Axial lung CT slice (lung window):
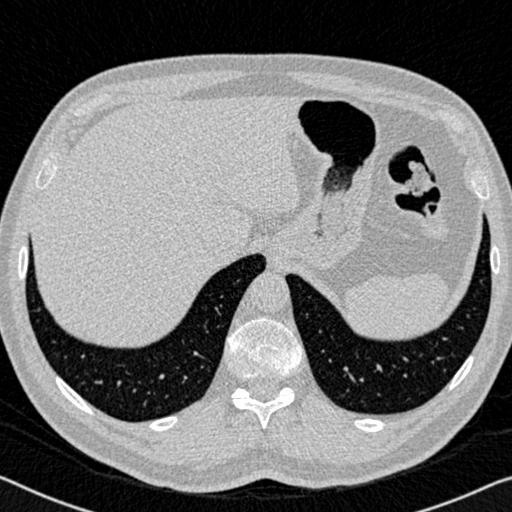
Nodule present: no